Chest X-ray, AP view. Patient: 9 years old, sex M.
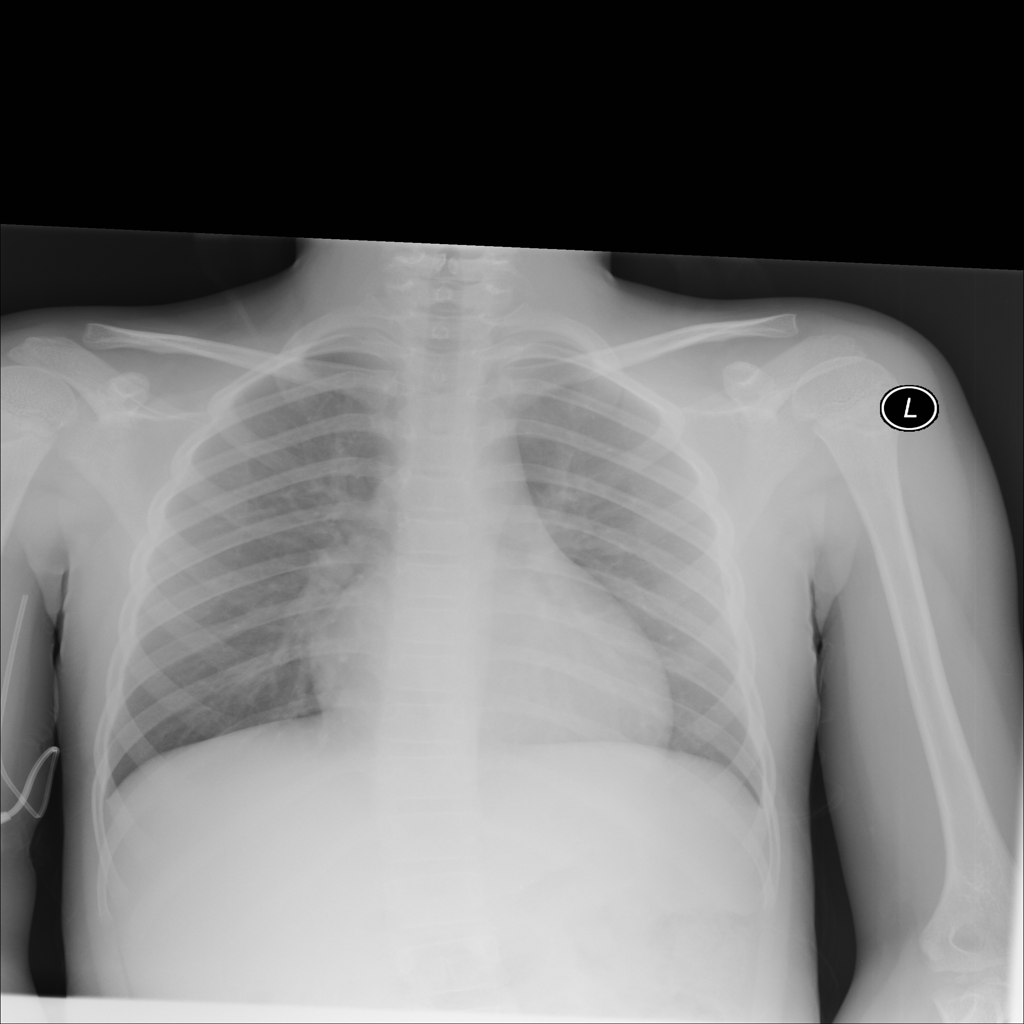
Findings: Cardiomegaly